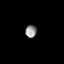
Tissue: prostate
Cell type: Endothelial cells
Senescence score: 0.6977
Nuclear area (px): 141
Mean DAPI intensity: 143.631